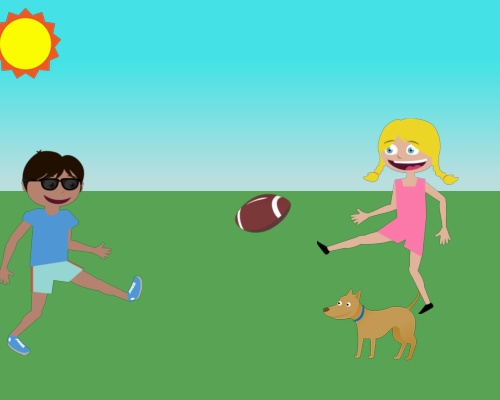
In the upper left corner, there's a small sun partially obscured at the edge. A large boy is smiling and kicking to the right, wearing glasses, with his head above the horizon line. To the right, a girl is also smiling and kicking, showing her teeth, while a medium-sized dog faces left, its tail brushing against the girl's leg.